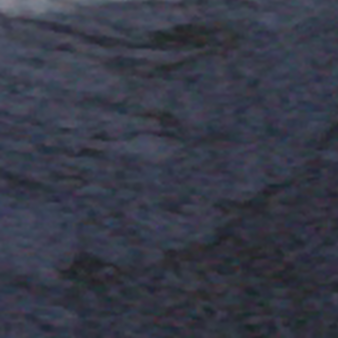
Label: other